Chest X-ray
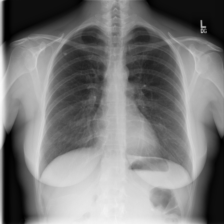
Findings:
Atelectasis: negative
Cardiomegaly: negative
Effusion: negative
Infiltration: negative
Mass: negative
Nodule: negative
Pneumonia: negative
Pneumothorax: negative
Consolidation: negative
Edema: negative
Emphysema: negative
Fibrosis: negative
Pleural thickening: negative
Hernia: negative